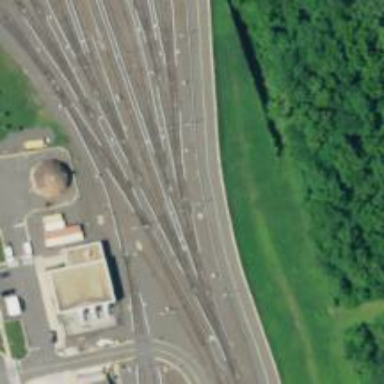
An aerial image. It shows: Electrified rail passing through service yard.